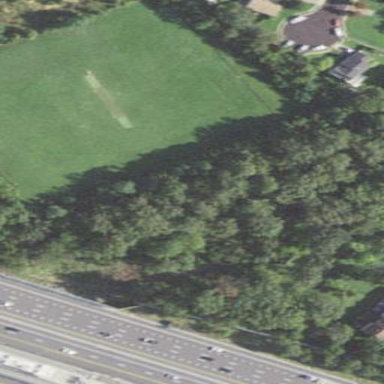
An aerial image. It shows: Cricket pitch for leisure and sports activities.